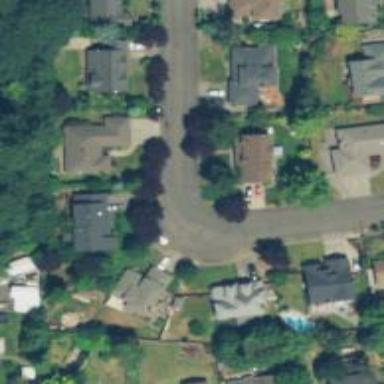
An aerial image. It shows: Residential road with sidewalk on the left.